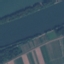
Land use / land cover class: River